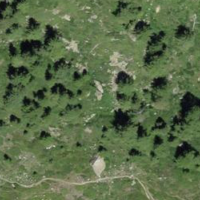
EUNIS habitat code: 26
Species observed at this site:
Zootoca vivipara
Vaccinium uliginosum